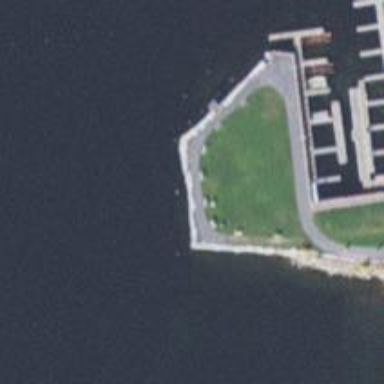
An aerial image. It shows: Man-made pier.